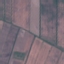
Label: AnnualCrop